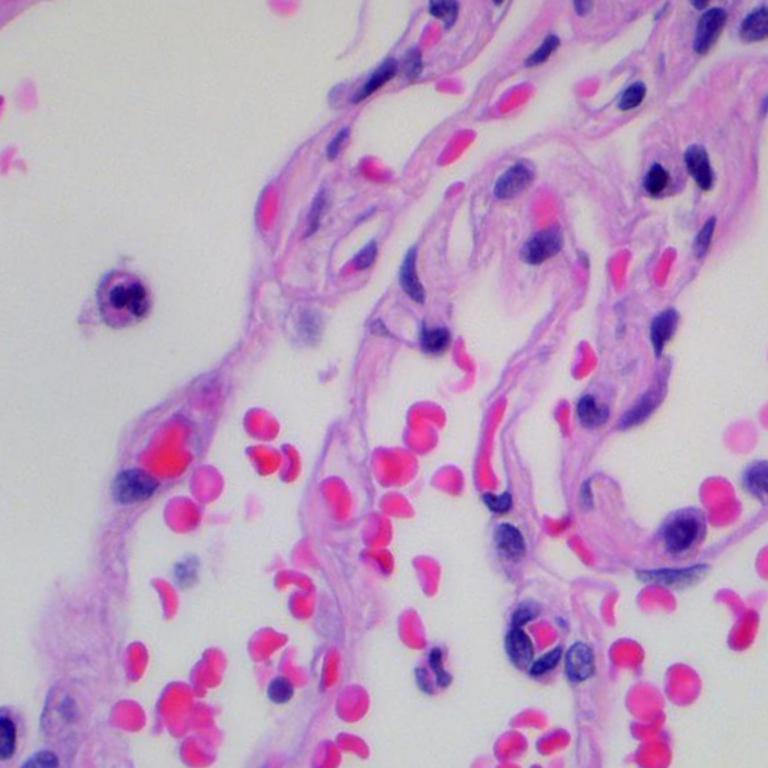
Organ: lung
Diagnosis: benign